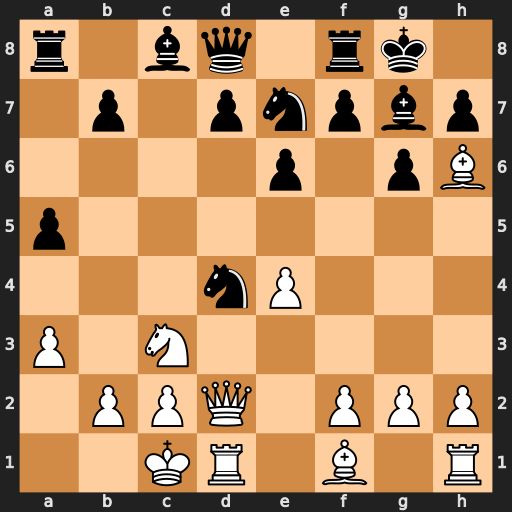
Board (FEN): r1bq1rk1/1p1pnpbp/4p1pB/p7/3nP3/P1N5/1PPQ1PPP/2KR1B1R
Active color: w
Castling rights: -
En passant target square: -
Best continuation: Bxg7 Nb3+ cxb3